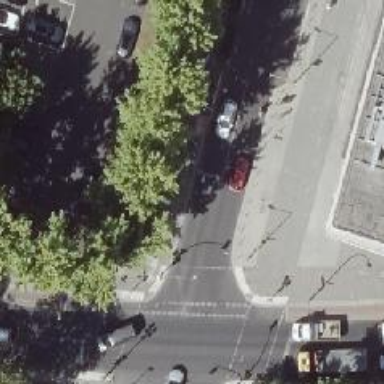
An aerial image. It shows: Road with traffic signals.